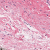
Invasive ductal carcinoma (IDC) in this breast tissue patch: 0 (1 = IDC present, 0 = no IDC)